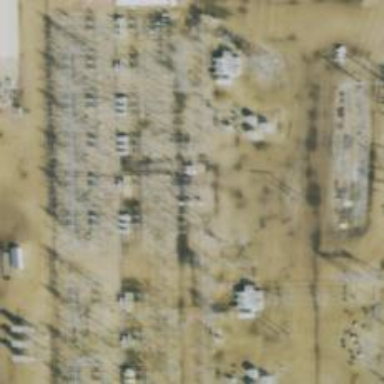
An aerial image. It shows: Switch used for power control.